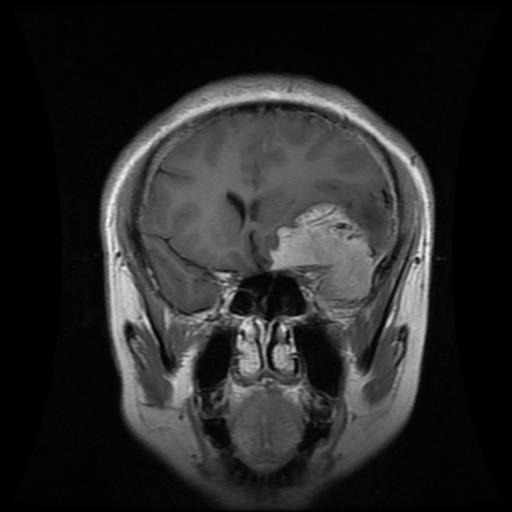
Label: meningioma